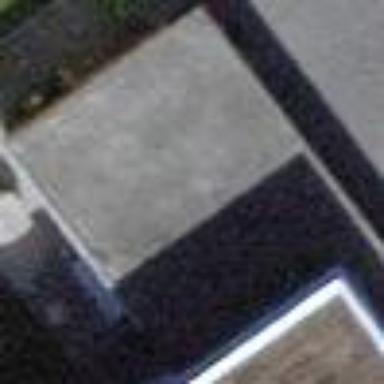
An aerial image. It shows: Garage.